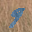
Label: 9